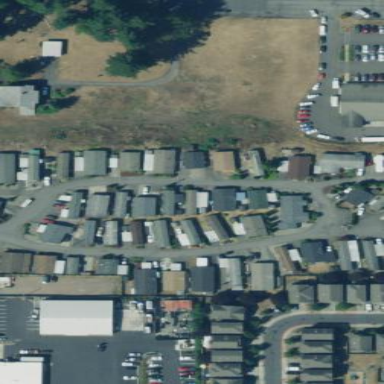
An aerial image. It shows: Residential area designated as trailer park.